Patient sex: M
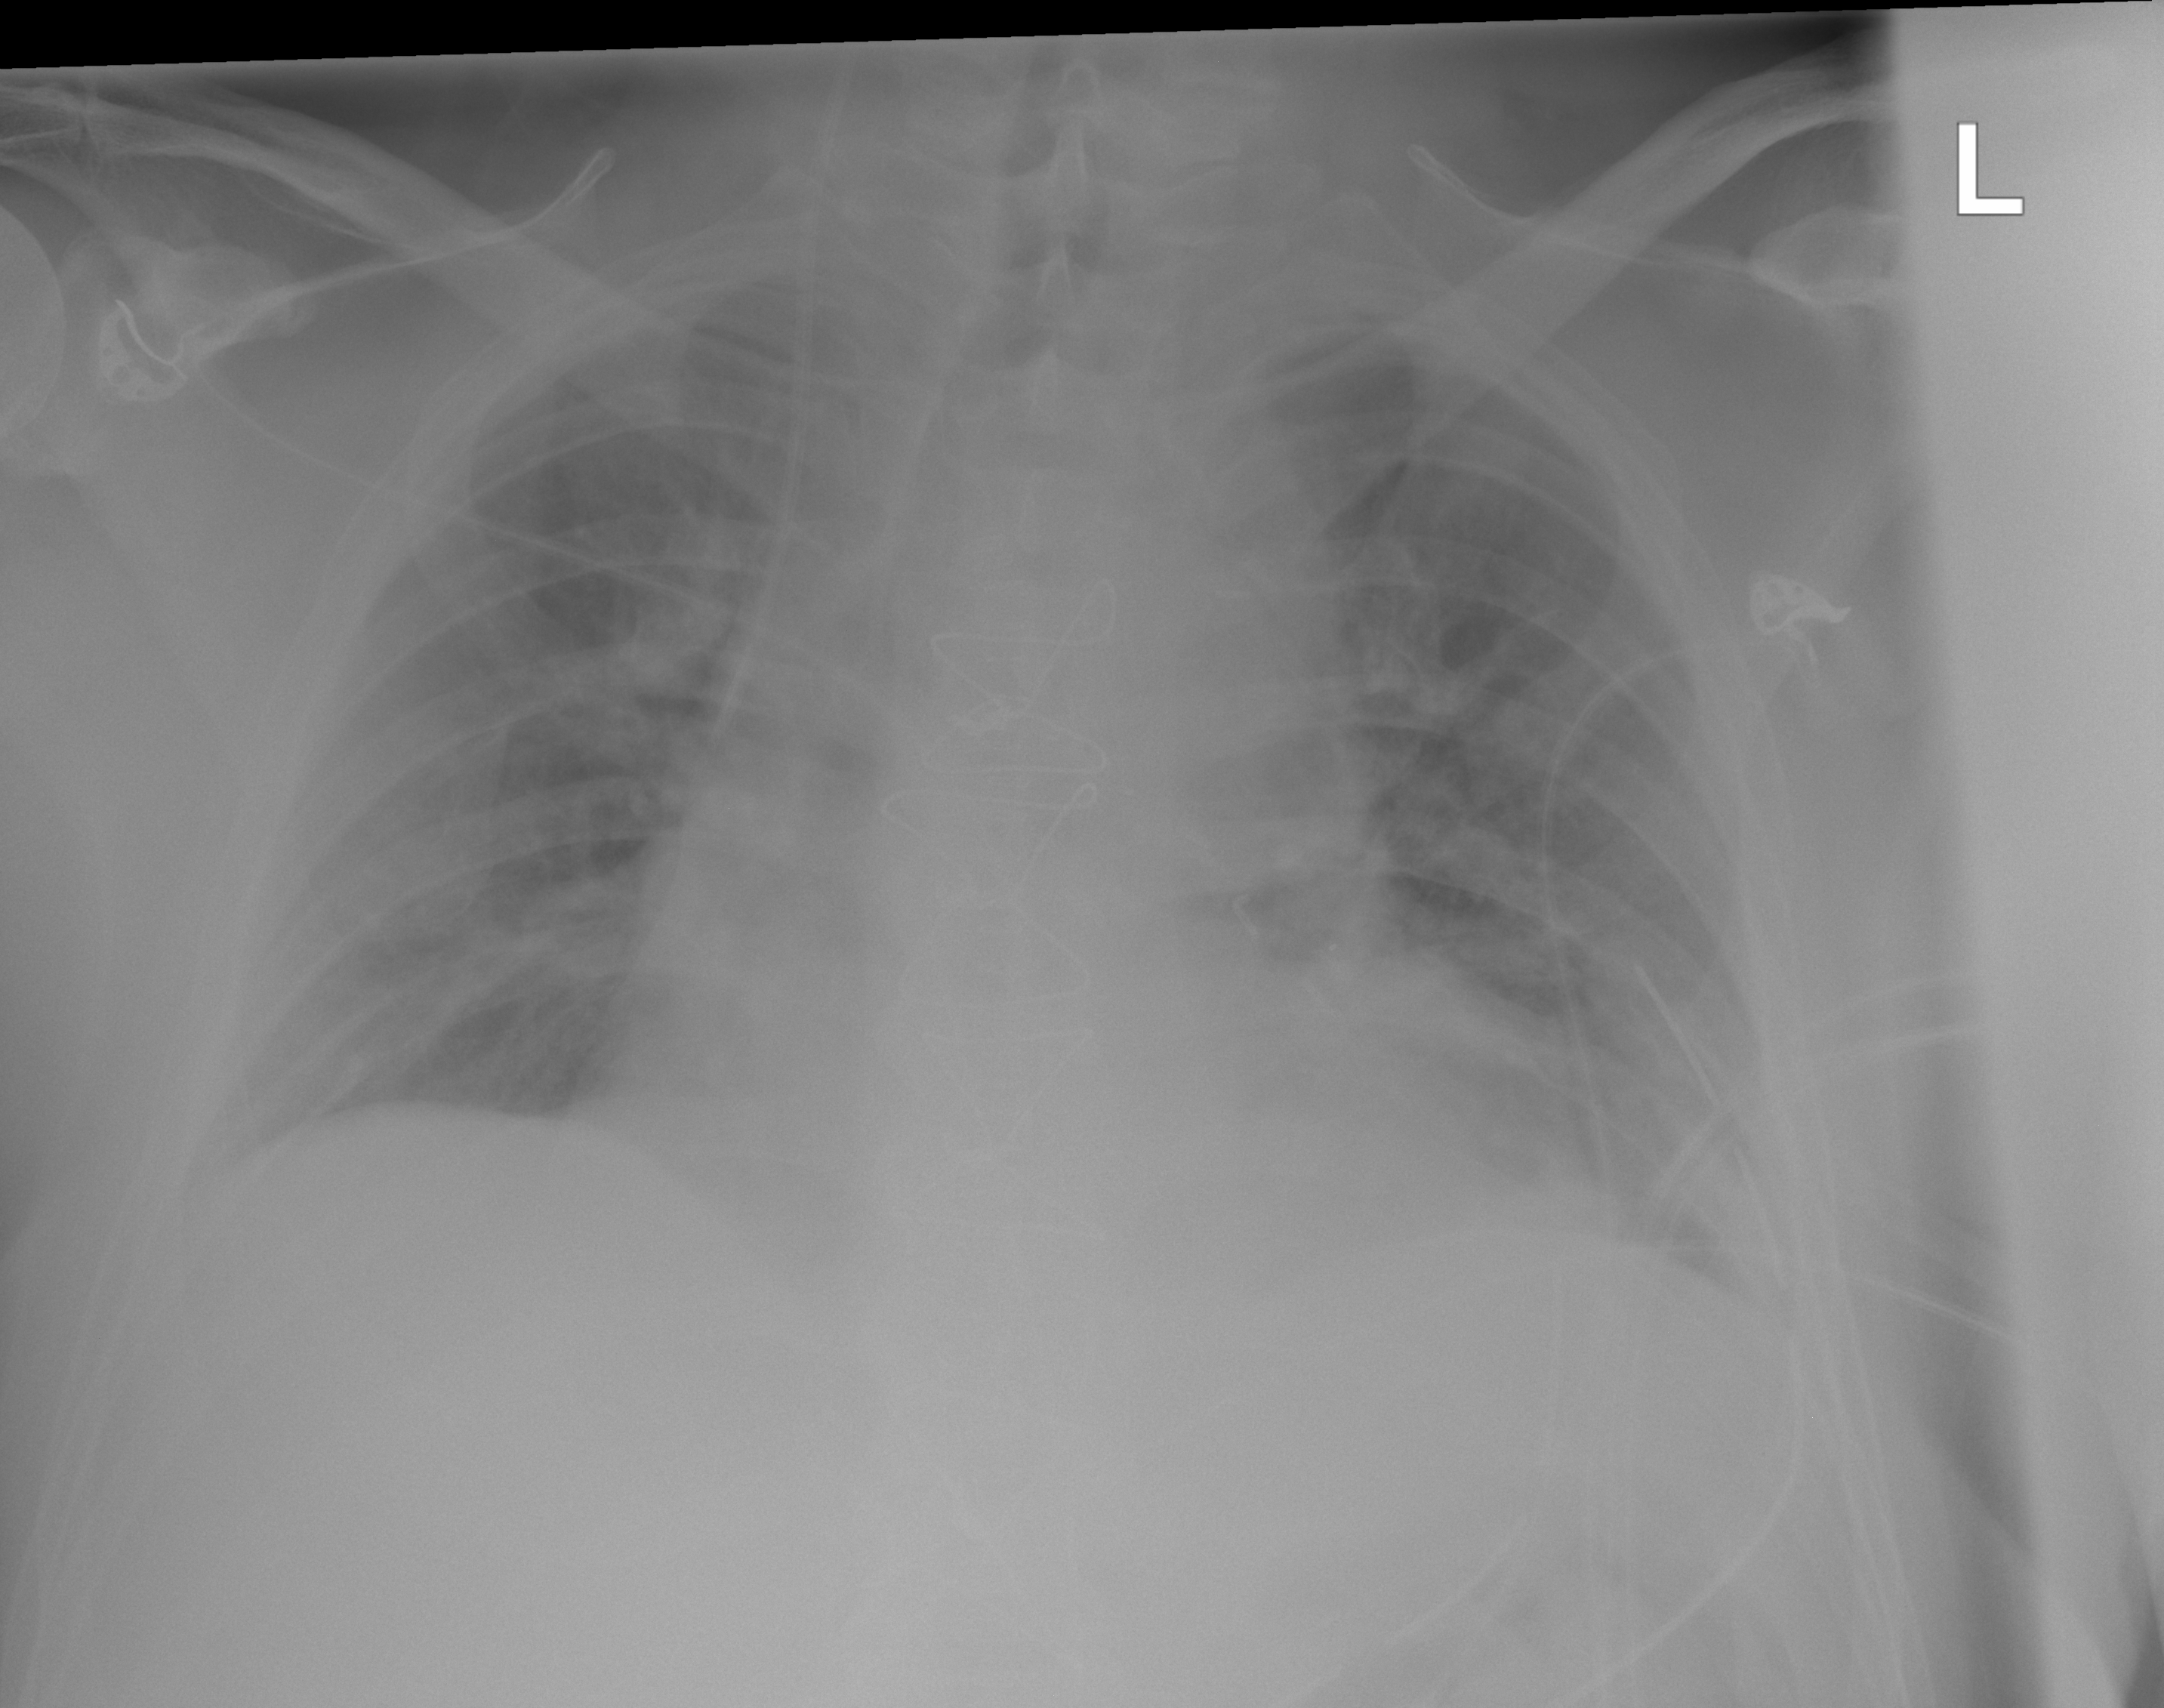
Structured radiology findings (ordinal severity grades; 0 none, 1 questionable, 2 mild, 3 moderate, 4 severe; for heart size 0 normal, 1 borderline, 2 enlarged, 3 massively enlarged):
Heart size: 2
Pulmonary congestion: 0
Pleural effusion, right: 1
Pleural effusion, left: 1
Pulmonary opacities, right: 0
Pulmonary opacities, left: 0
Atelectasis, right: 0
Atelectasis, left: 2